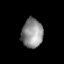
Tissue: prostate
Cell type: T cells
Senescence score: 0.3596
Nuclear area (px): 608
Mean DAPI intensity: 142.199